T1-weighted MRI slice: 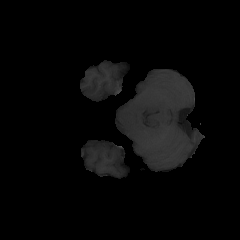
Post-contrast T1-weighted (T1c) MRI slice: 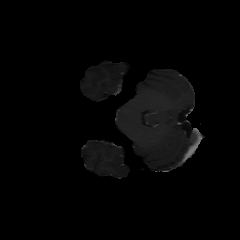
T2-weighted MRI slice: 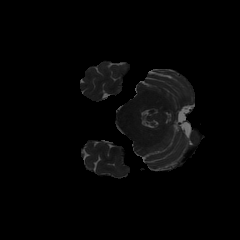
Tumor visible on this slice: no